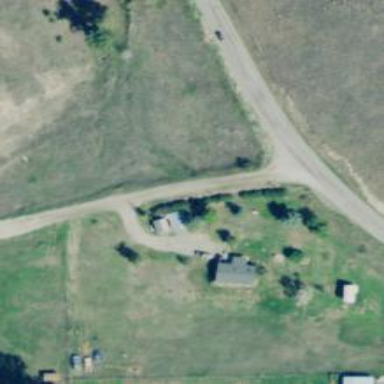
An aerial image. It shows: Driveway.